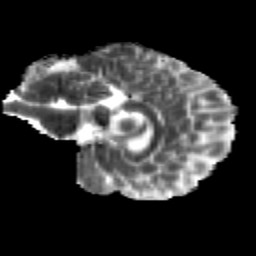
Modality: MD
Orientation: sagittal
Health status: healthy
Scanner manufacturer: siemens
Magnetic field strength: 3 T
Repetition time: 12 s
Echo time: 0.092 s